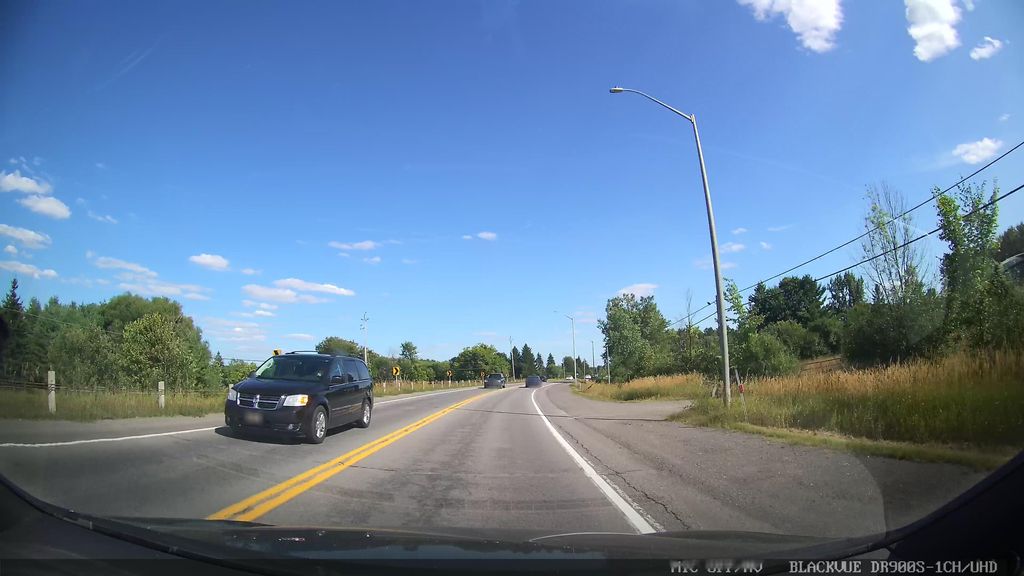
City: ottawa-gatineau